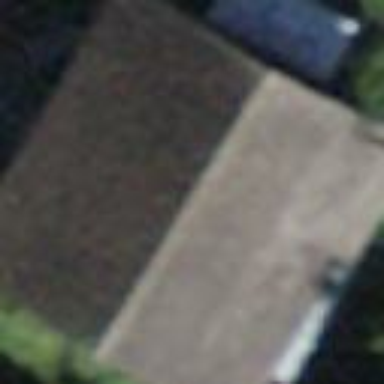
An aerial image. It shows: Rural barn.